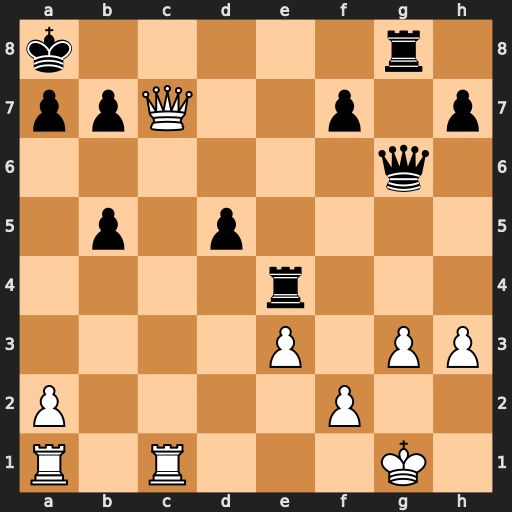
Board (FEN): k5r1/ppQ2p1p/6q1/1p1p4/4r3/4P1PP/P4P2/R1R3K1
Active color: w
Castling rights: -
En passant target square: -
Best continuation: Qc8+ Rxc8 Rxc8#